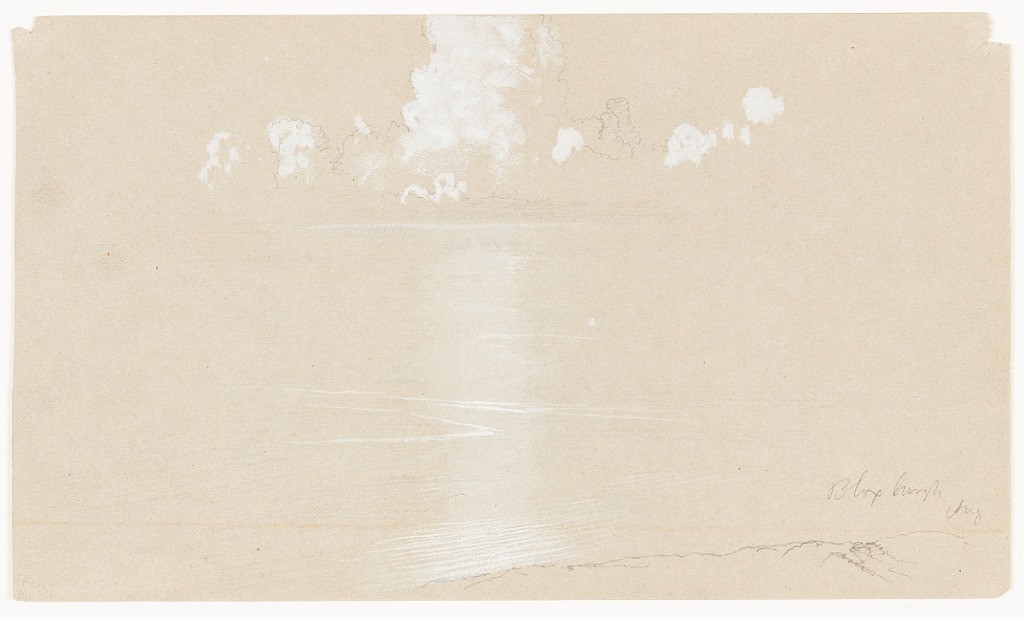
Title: Seascape, Bloxburgh, Jamaica
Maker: Frederic Edwin Church, American, 1826–1900
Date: August 1865
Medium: Graphite and white gouache on gray wove paper; verso: graphite
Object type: Drawing
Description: Landscape sketch showing a view of the ocean and coastline near the hamlet of Bloxburgh, Jamaica. A portion of a ridge near the shore is visible in foreground at right. Beyond, the ocean water extends to a distant and high horizon. Above, brightly-lit and billowing clouds cast a reflection across the water, along the composition's central axis. Clouds and water are highlighted in white gouache.

Verso: Partial landscape sketch showing the outlines of two converging mountain ridges, and a view of the ocean between them.